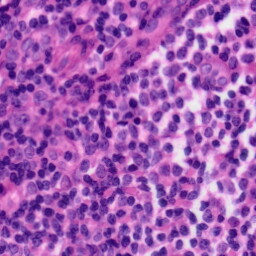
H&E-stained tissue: Tonsil